Question: I've formatted my pc, and now i can't seem to find the option to show the method return type in the intellisense...
Using VS 2015 RC with Resharper 9.1.1
Thanks, screenshot below.

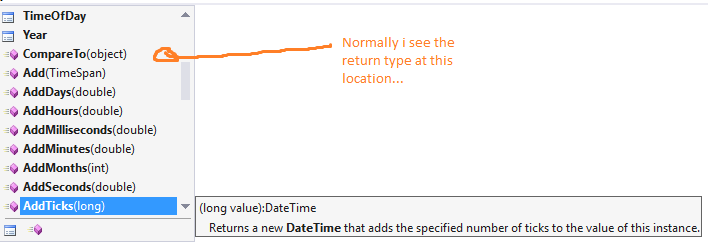
Answer: Here you can find the corresponding setting: